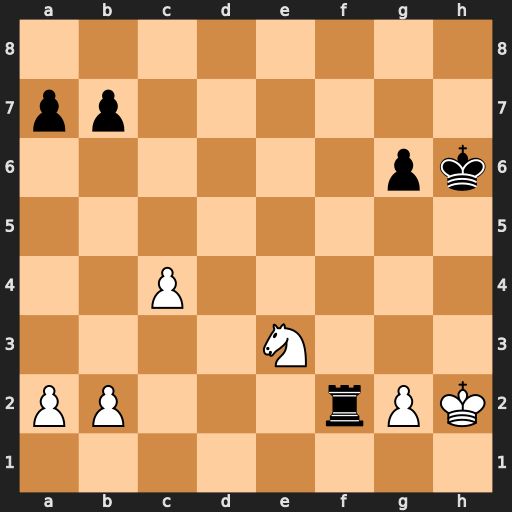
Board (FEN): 8/pp6/6pk/8/2P5/4N3/PP3rPK/8
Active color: w
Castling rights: -
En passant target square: -
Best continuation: Ng4+ Kg5 Nxf2